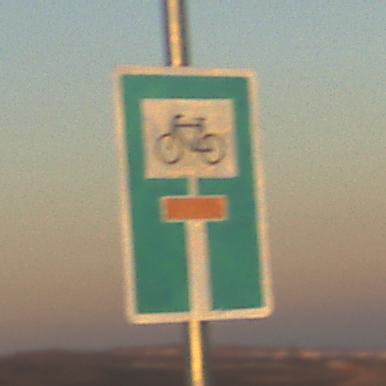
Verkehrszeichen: SackgasseRadverkehrDurchlaessig
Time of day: SunriseSunset
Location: Outdoor (Nature)
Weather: Clear
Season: NotSpecified
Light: Natural